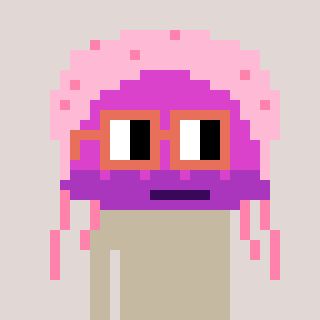
a pixel art character with square orange glasses, a jellyfish-shaped head and a hotbrown-colored body on a warm background